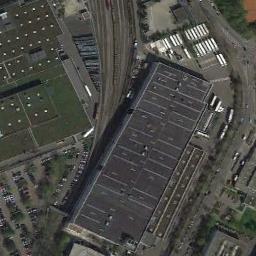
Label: railway_station